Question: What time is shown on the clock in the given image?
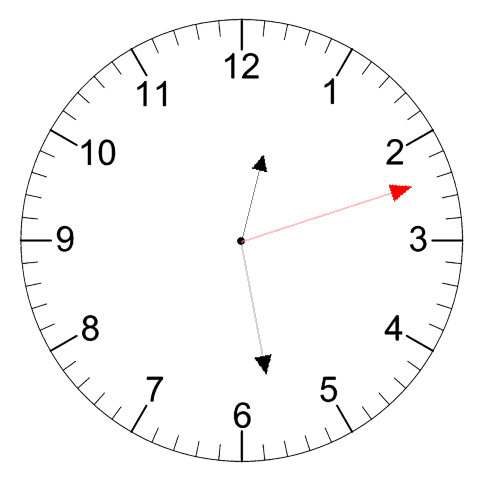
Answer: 12:28:12